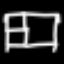
Label: bed